Aerial crown-view tile of a tropical tree (Barro Colorado Island, Panama), acquired 20250715:
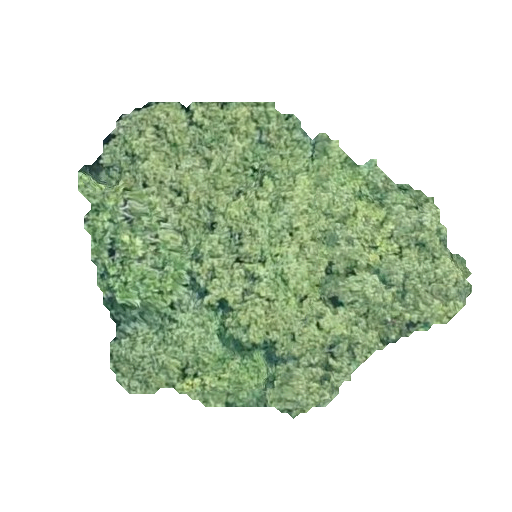
Species: Apeiba membranacea
GBIF accepted scientific name: Apeiba membranacea
Crown area: 129.706 m²